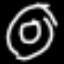
Label: donut